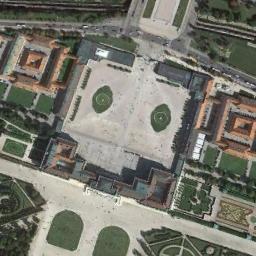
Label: palace